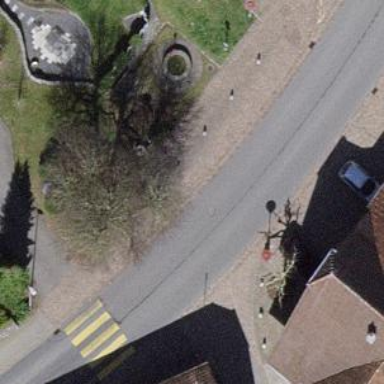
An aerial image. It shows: Bus stop with platform for public transport.